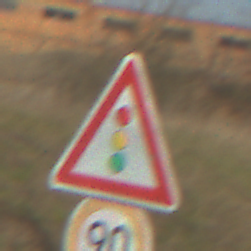
Verkehrszeichen: Lichtzeichenanlage
Zusatzzeichen unten: Geschwindigkeit90
Umgebung: Outdoor, Nature
Tageszeit: MorningAfternoon
Wetter: Clear
Licht: Natural
Jahreszeit: NotSpecified
Kontrast: HighContrast